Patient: sex M, age 62
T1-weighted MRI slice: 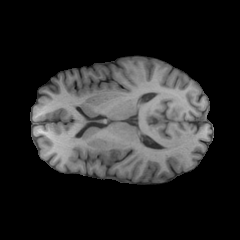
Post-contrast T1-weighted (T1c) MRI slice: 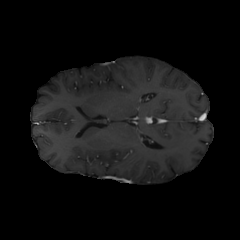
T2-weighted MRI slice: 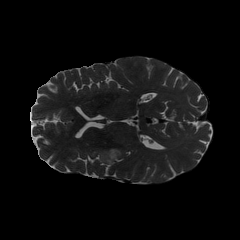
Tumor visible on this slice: yes
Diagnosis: Glioblastoma, IDH-wildtype
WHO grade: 4